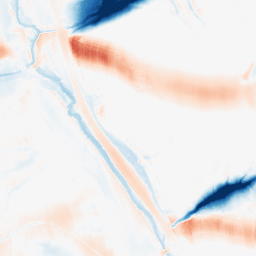
Category: morphological
Decomposition family: morphological_ellipse
Decomposition parameters: operation: average
width: 50
height: 20
Upsampling method: sinc_hamming
Upsampling parameters: scale: 4
kernel_size: 16
Upsampling scale: 4